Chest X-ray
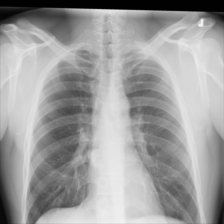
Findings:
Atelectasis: negative
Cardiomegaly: negative
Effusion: negative
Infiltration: negative
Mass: negative
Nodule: negative
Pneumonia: negative
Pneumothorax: negative
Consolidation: negative
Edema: negative
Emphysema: negative
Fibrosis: negative
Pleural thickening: negative
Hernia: negative